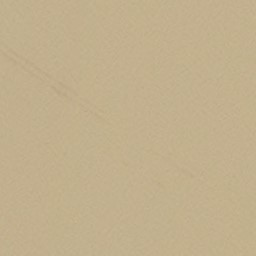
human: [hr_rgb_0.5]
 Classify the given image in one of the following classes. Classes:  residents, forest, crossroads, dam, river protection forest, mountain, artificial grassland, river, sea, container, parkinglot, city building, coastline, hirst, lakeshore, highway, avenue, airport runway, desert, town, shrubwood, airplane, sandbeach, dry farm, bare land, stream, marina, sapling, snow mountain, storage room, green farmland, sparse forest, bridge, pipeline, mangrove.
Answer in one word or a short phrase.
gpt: desert